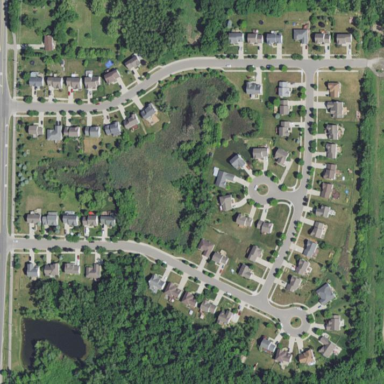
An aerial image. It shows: Residential area composed of single-family homes.